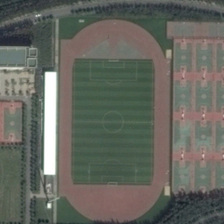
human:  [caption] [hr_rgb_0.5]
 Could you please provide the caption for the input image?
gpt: twelve basketball fields are in one side of a playground and a tennis court and a basketball field in the other .

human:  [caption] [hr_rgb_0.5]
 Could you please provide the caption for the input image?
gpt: the gym is red with green grass .

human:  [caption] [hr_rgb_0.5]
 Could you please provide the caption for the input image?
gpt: this is a big gym with many sports equipment .

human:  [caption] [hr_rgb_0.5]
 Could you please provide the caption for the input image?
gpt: twelve basketball fields are in one side of a playground and a tennis court and a basketball field in the other .

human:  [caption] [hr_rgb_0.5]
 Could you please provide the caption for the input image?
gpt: this is a big gym with many sports equipment .